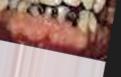
Condition: Caries